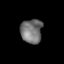
Tissue: prostate
Cell type: T cells
Senescence score: 0.3105
Nuclear area (px): 513
Mean DAPI intensity: 114.877